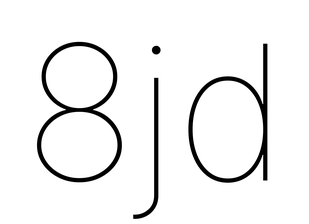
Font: Inter_Thin